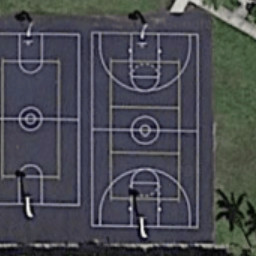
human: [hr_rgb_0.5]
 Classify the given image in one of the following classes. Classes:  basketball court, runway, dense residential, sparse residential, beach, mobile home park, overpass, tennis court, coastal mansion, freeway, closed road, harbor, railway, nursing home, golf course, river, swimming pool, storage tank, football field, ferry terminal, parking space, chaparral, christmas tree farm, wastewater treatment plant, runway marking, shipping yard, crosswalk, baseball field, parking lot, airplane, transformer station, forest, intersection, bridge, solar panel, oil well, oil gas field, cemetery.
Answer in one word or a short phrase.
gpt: basketball court